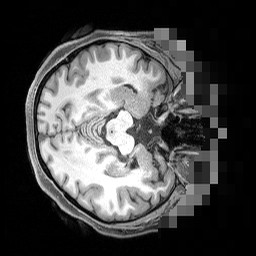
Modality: T1w
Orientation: axial
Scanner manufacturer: siemens
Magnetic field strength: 3 T
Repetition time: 2.4 s
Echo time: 0.00256 s